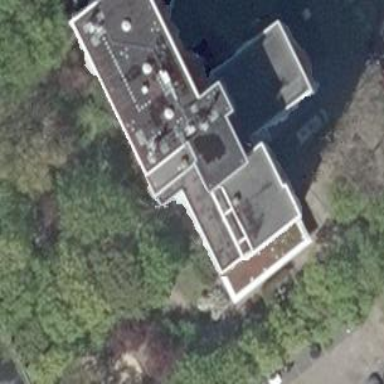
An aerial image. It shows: Part of building.